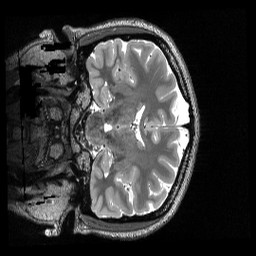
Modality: T2w
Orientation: coronal
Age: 20
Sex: female
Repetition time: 3.2 s
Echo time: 0.563 s